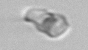
Label: detritus_transparent